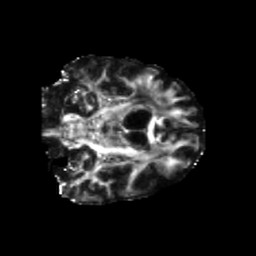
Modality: FA
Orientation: coronal
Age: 68
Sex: female
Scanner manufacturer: siemens
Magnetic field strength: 3 T
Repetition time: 5.25 s
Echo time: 0.08 s